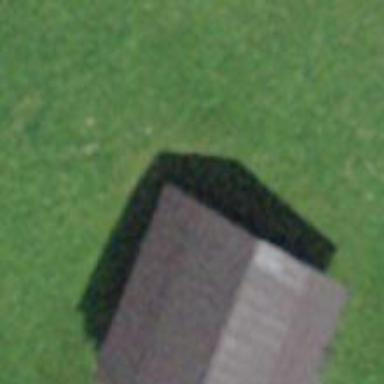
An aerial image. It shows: Farm auxiliary building.